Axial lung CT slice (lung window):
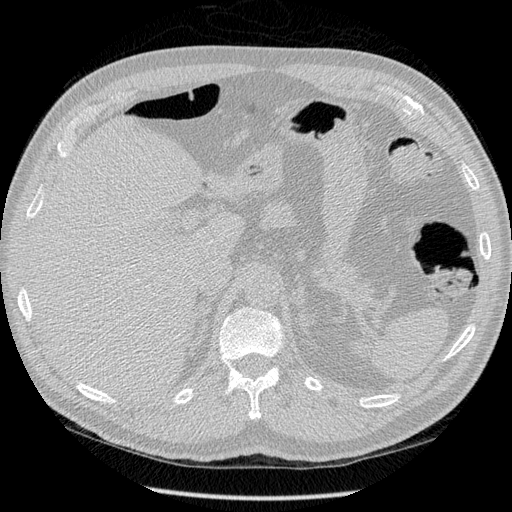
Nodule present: no